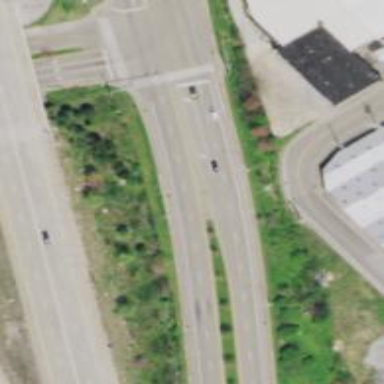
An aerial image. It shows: Trunk highway.